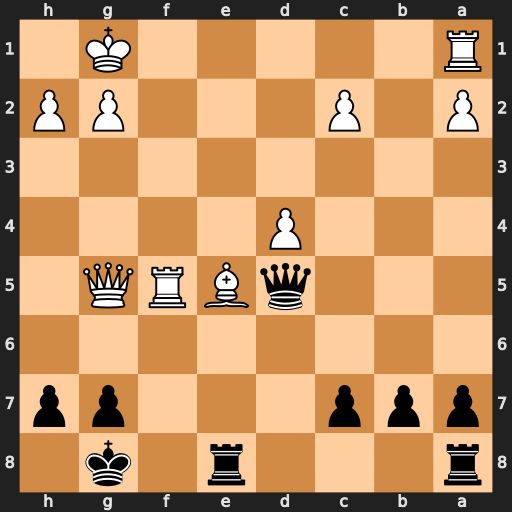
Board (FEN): r3r1k1/ppp3pp/8/3qBRQ1/3P4/8/P1P3PP/R5K1
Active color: b
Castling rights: -
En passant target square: -
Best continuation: Rxe5 dxe5 Qd4+ Rf2 Qxa1+